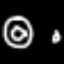
Label: donut